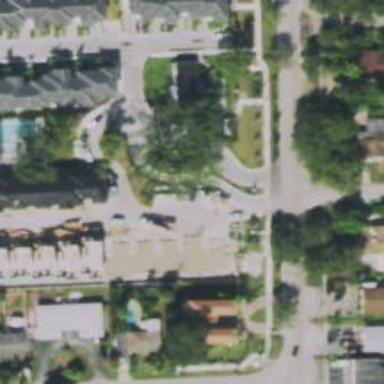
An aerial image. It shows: Residential road.